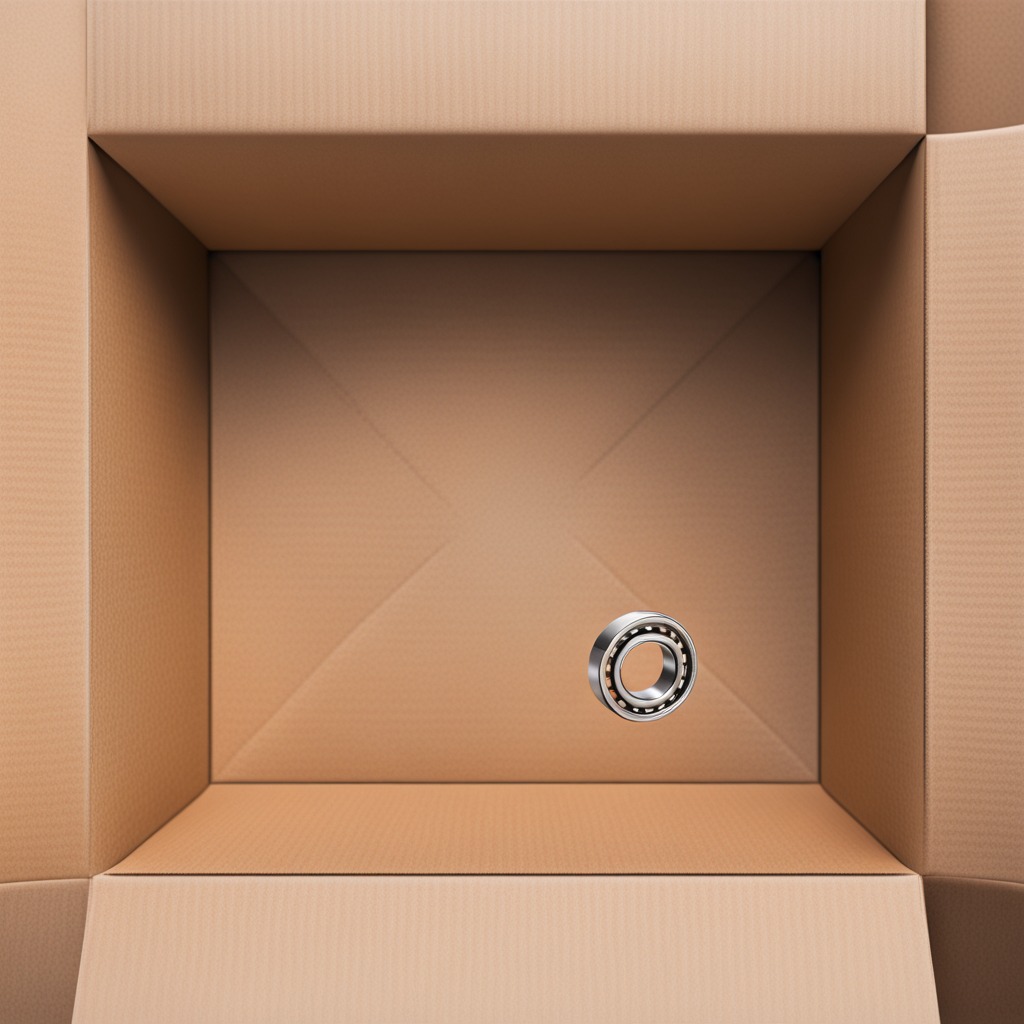
A metal ball bearing is lying on a clean dry cardboard box surface in an outdoor workshop during daytime bright natural light soft shadows slightly creased but